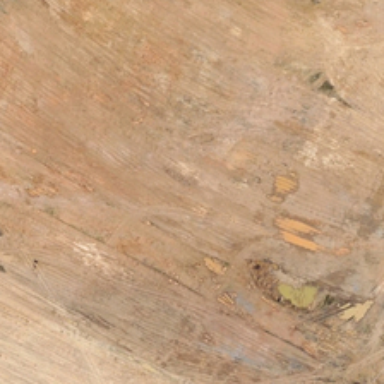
It is a piece of bareland .